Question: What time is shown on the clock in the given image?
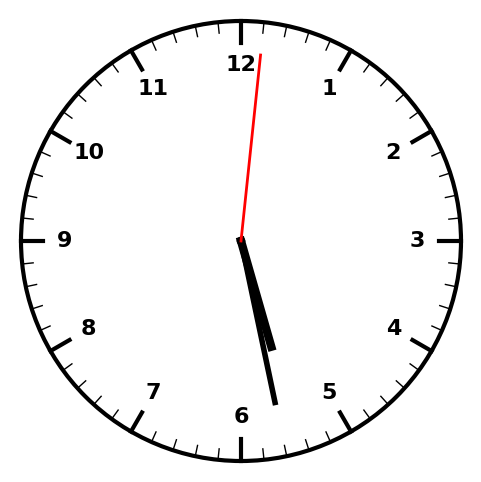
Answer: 05:28:01